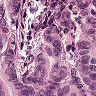
Metastatic tissue present: yes